Interaction volume radius: 10 \u00c5
Interaction volume height: 30 \u00c5
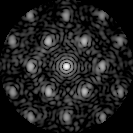
Disorder parameter: 0.4295